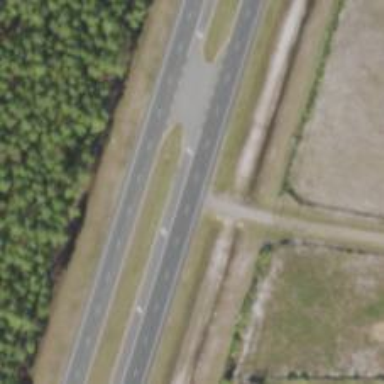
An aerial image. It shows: Asphalt road classified as trunk highway.